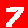
Digit: 7